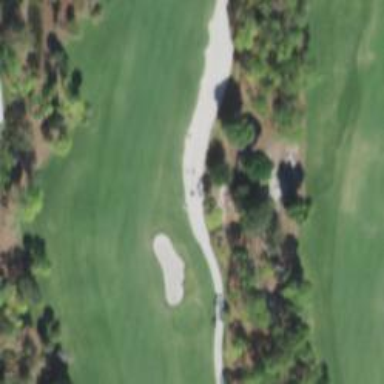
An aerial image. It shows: Service road used as golf cart path.